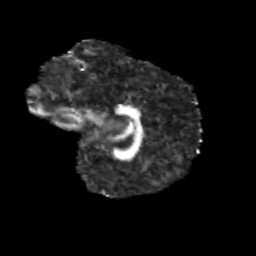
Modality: FA
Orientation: sagittal
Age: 9
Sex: male
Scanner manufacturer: siemens
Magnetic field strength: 3 T
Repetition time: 3.8 s
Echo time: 0.07 s